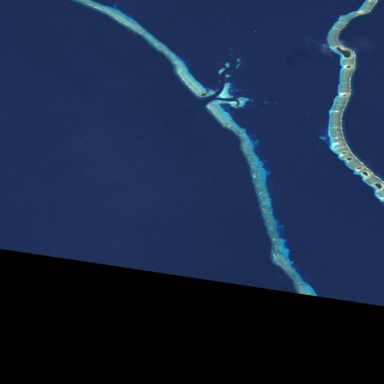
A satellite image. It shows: Beautiful reef in its natural habitat.